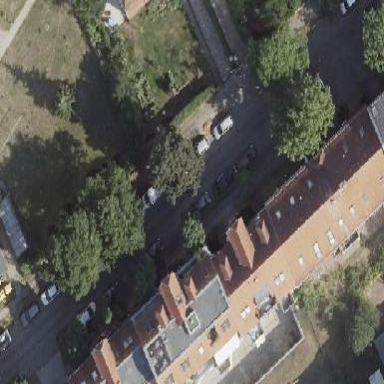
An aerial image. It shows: Apartment building with double saltbox roof shape.